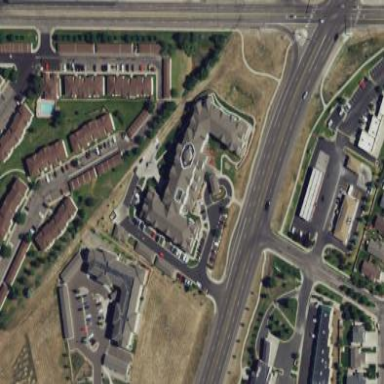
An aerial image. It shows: Nursing home building.